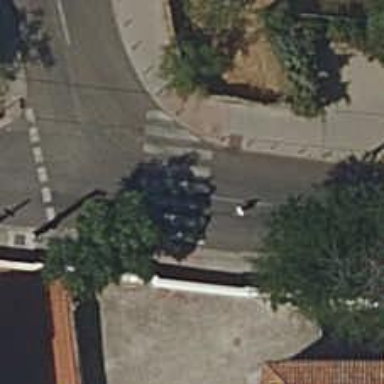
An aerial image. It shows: Zebra crossing on the road.